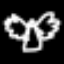
Label: angel